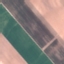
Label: AnnualCrop